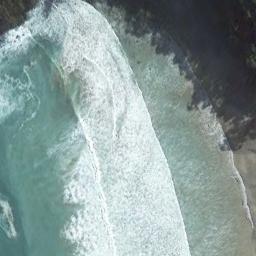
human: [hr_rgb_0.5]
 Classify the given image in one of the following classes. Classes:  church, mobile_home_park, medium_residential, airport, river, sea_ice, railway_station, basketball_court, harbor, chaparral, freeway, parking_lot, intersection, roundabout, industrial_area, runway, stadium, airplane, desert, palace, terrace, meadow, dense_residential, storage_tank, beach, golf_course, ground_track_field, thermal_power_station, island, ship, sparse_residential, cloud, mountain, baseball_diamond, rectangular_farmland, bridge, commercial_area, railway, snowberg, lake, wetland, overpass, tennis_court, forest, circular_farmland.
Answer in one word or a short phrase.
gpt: beach